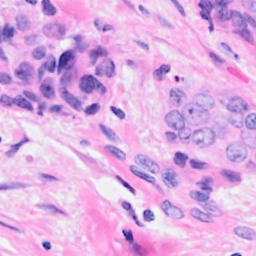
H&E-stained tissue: Breast